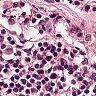
Metastatic tissue present: no